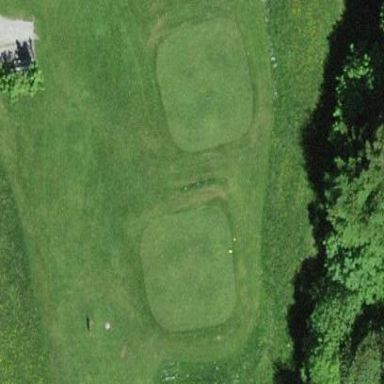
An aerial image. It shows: Golf tee on grassy land.